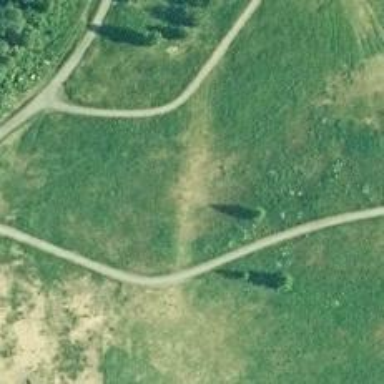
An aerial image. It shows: Disc golf hole.